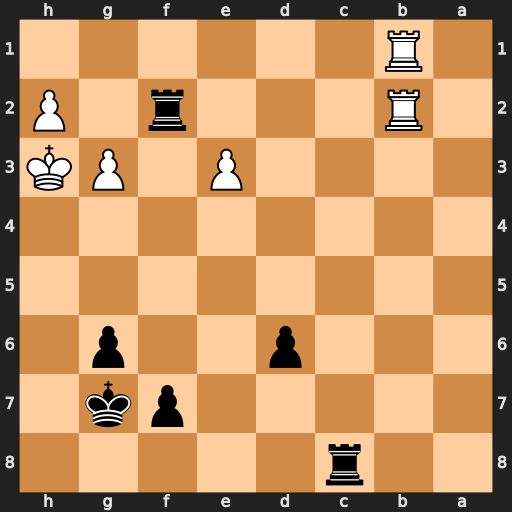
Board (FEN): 2r5/5pk1/3p2p1/8/8/4P1PK/1R3r1P/1R6
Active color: b
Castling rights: -
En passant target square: -
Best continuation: Rh8+ Kg4 f5+ Kg5 Rh5#